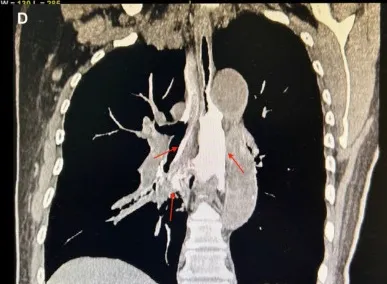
(C,D) The upper gastrointestinal (UGI) contrast study.
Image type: radiology (ct)